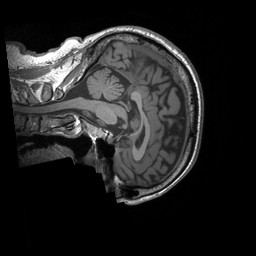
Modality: T1w
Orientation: sagittal
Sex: male
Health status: ill
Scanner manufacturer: siemens
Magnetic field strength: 3 T
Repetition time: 1.66 s
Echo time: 0.00254 s